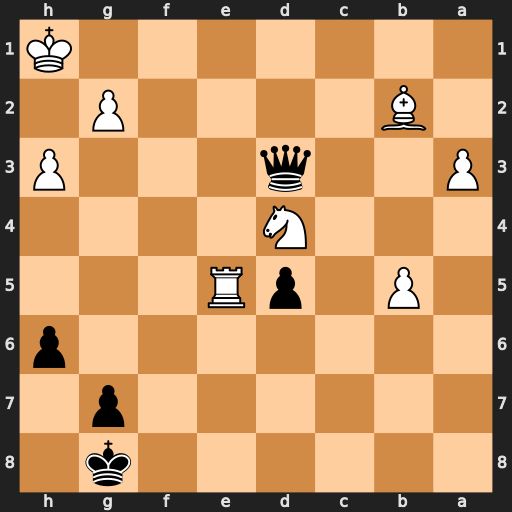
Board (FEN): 6k1/6p1/7p/1P1pR3/3N4/P2q3P/1B4P1/7K
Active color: b
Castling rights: -
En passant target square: -
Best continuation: Qf1+ Kh2 Qf4+ Kg1 Qxe5